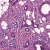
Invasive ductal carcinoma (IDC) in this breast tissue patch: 0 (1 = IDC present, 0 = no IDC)